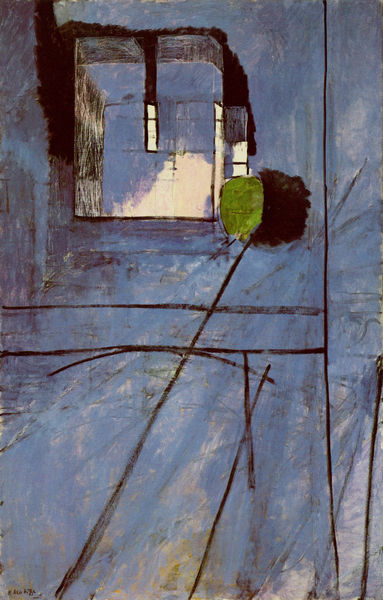
Titel: Une vue de Notre-Dame
Künstler: Henri Matisse
Standort: New York (New York)
Institution: The Museum of Modern Art
Schlagwörter: blau, dunkel, gemälde, himmel, schatten, weiß, grün, braun, fenster, grau, hell, licht, paris, raum, schwarz, ölbild, wolke, malerei, wand, bild, signatur, öl, bogen, perspektive, moderne, abstrakt, modern, mauer, formen, linien, ölgemälde, striche, abstraktion, collage, durchblick, rechteck, linie, parallel, form, strich, punkt, andeutungen, halbrund, öffnung, laibung, diagonalen, fantasie, matisse, konstruktivismus, parallelen, notre dame, kubus, ballon, perspektivenspiel, richtungslinien, wie giotto, zwei-dreidimensional